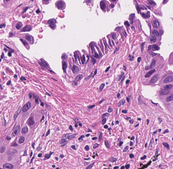
Tumor epithelial tissue: yes
Tumor-associated stroma tissue: yes
Normal tissue: no